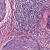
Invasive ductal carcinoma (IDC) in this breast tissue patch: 0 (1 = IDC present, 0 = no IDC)